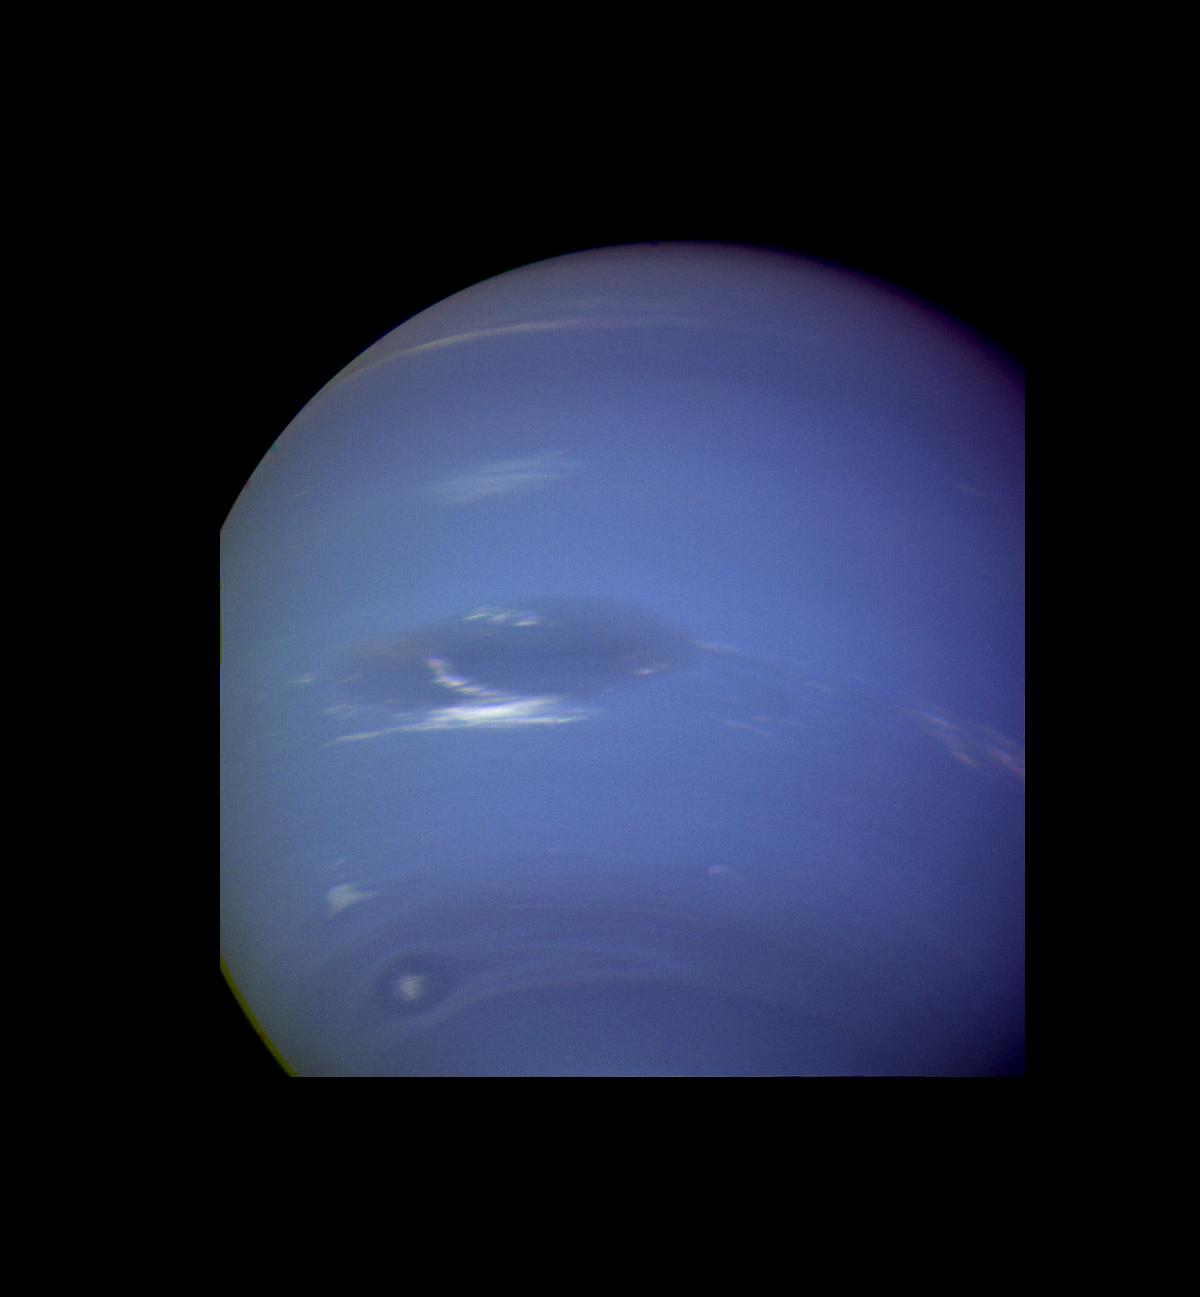
Neptune - Great Dark Spot and Scooter Neptune, Voyager